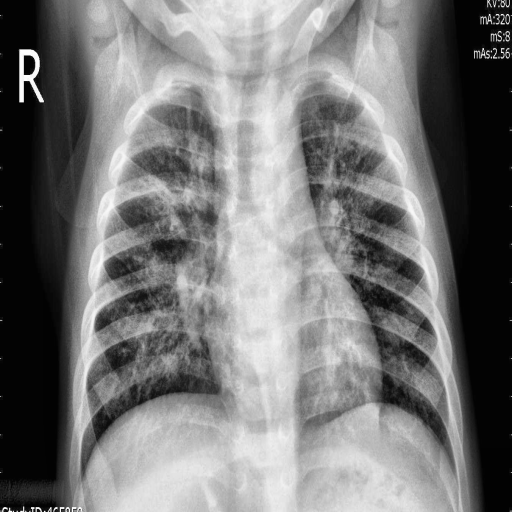
Finding: PNEUMONIA